Interaction volume radius: 5 \u00c5
Interaction volume height: 20 \u00c5
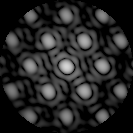
Disorder parameter: 0.198